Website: crate-barrel
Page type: customer-info-address
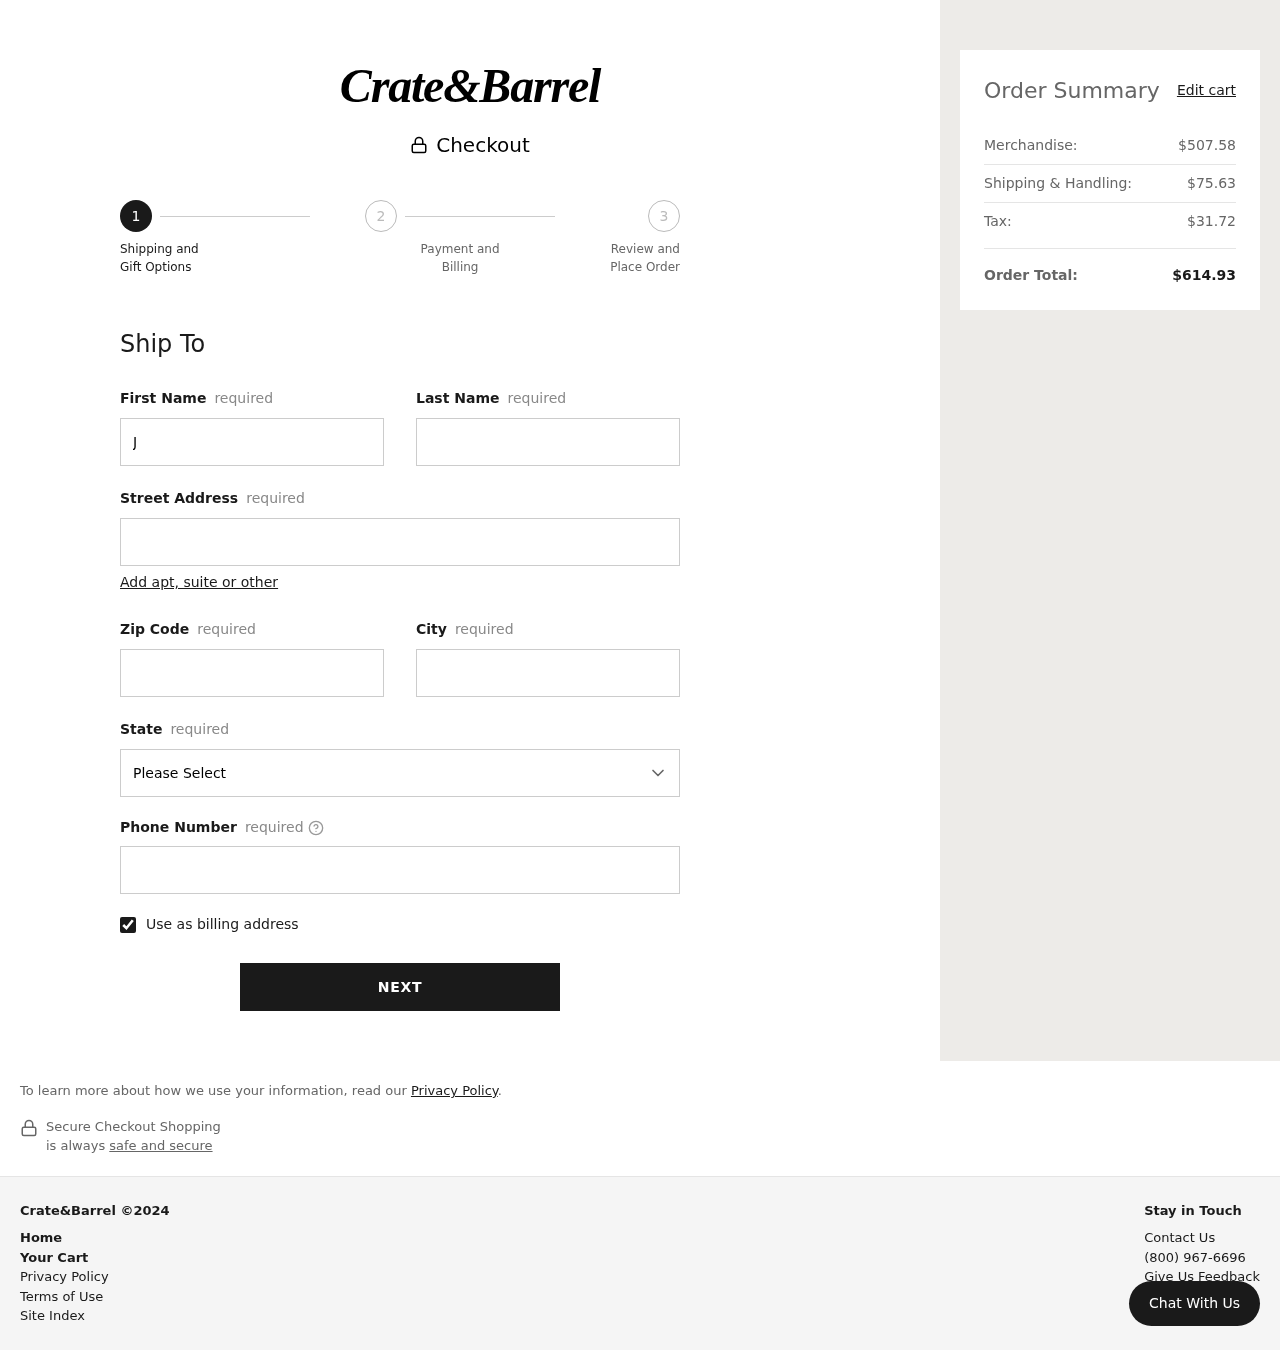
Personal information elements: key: PII_CITY
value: Lake Roberttown
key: PII_FIRSTNAME
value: John
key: PII_LASTNAME
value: Snyder
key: PII_PHONE
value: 6682086435
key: PII_POSTCODE
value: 10229
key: PII_STATE
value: Connecticut
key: PII_STREET
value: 5232 Albert Forges Suite 734
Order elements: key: ORDER_SUBTOTAL
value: $507.58
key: ORDER_SHIPPING_COST
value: $75.63
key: ORDER_TAX
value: $31.72
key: ORDER_TOTAL
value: $614.93